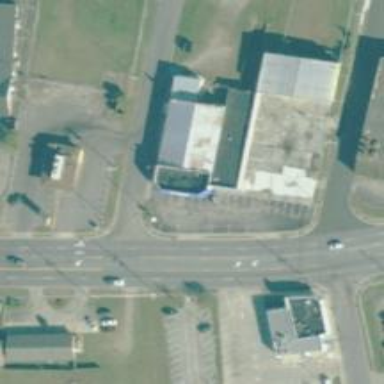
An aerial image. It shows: Convenience shop.